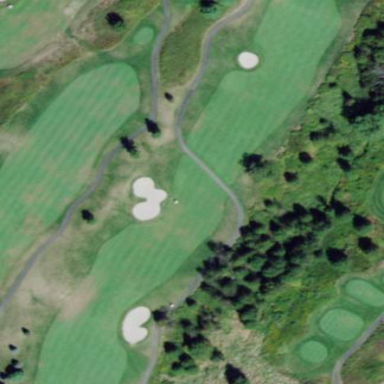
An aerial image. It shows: Grassy area designated as golf fairway.